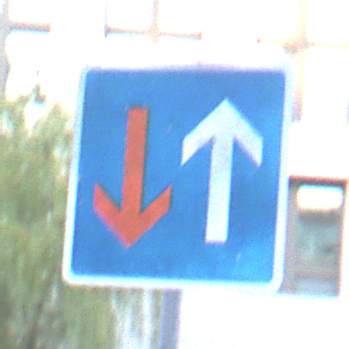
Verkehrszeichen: VorrangVorGegenverkehr
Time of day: SunriseSunset
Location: Outdoor (Urban)
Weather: Clear
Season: NotSpecified
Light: Natural